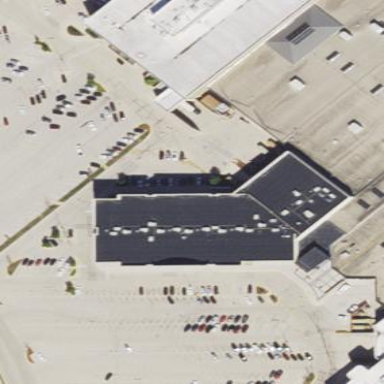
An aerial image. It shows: Retail building that houses cinema.